Question: See <URL>..
HTML:
'''
<select>
<option>hey1</option>
<option>hey2</option>
<option>hey3</option>
<option>hey4</option>
<option>hey5</option>
</select>
'''
jQuery:
'''
$(document).ready(function () {
$('select').on('click',function(){
$("option:first",this).remove();
$(this).unbind('click');
});
});
'''
When I run the above code in google Chrome(latest version), the first element is removed but it appends an extra element at the bottom. Why is it behaving like that.
Any ideas? pretty unexpected ..
This picture is for the ones who are not able to see any error..

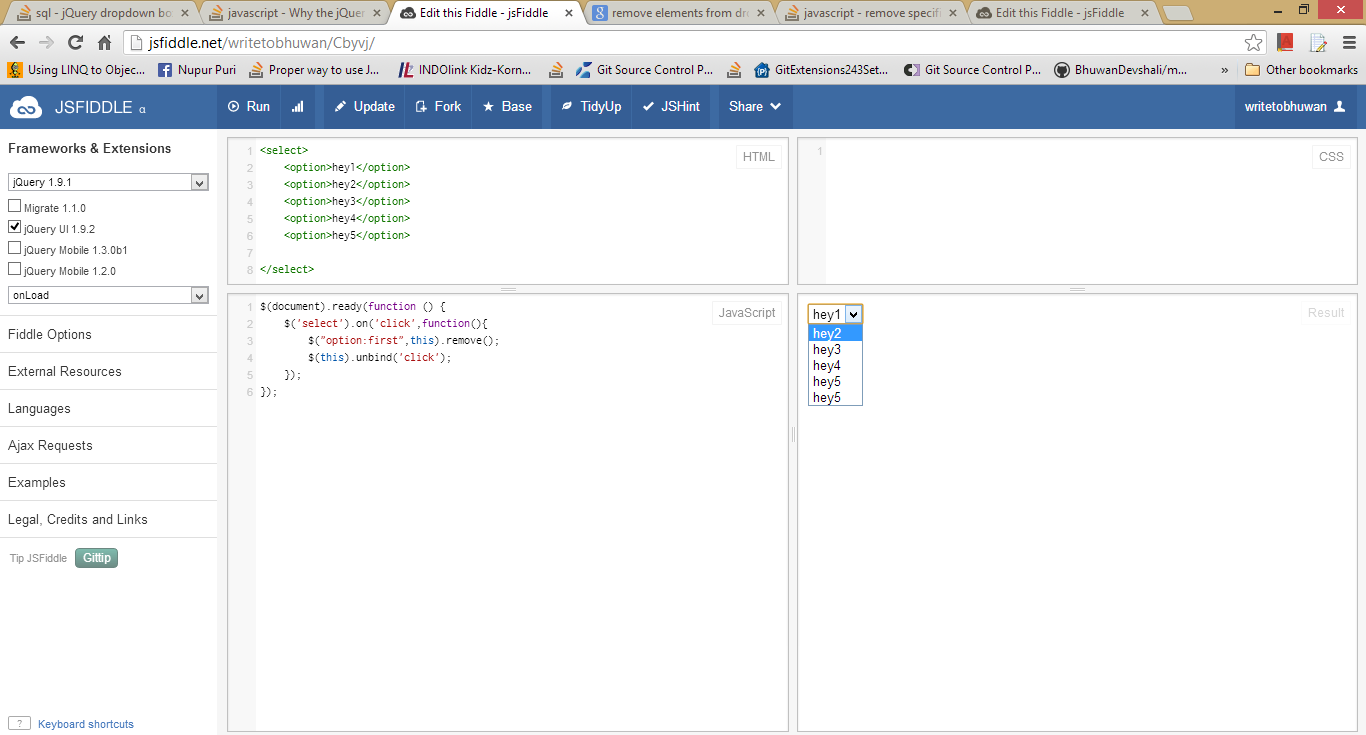
Answer: Looks like a rendering bug in Chrome. You can't actually click on the last hey5 and the DOM doesn't actually create a second one. You can get around this via mousedown:
'''
$('select').one('mousedown',function(){
$("option:first",this).remove();
});
'''
<URL>